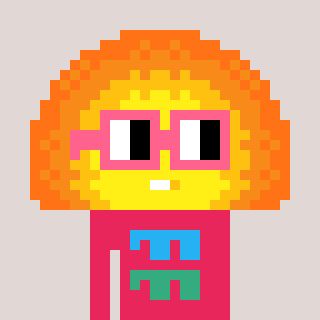
a pixel art character with square pink glasses, a sunset-shaped head and a redpinkish-colored body on a warm background